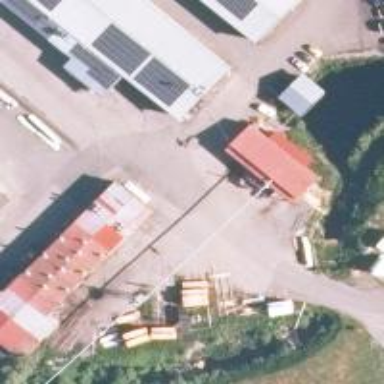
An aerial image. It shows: Industrial building.